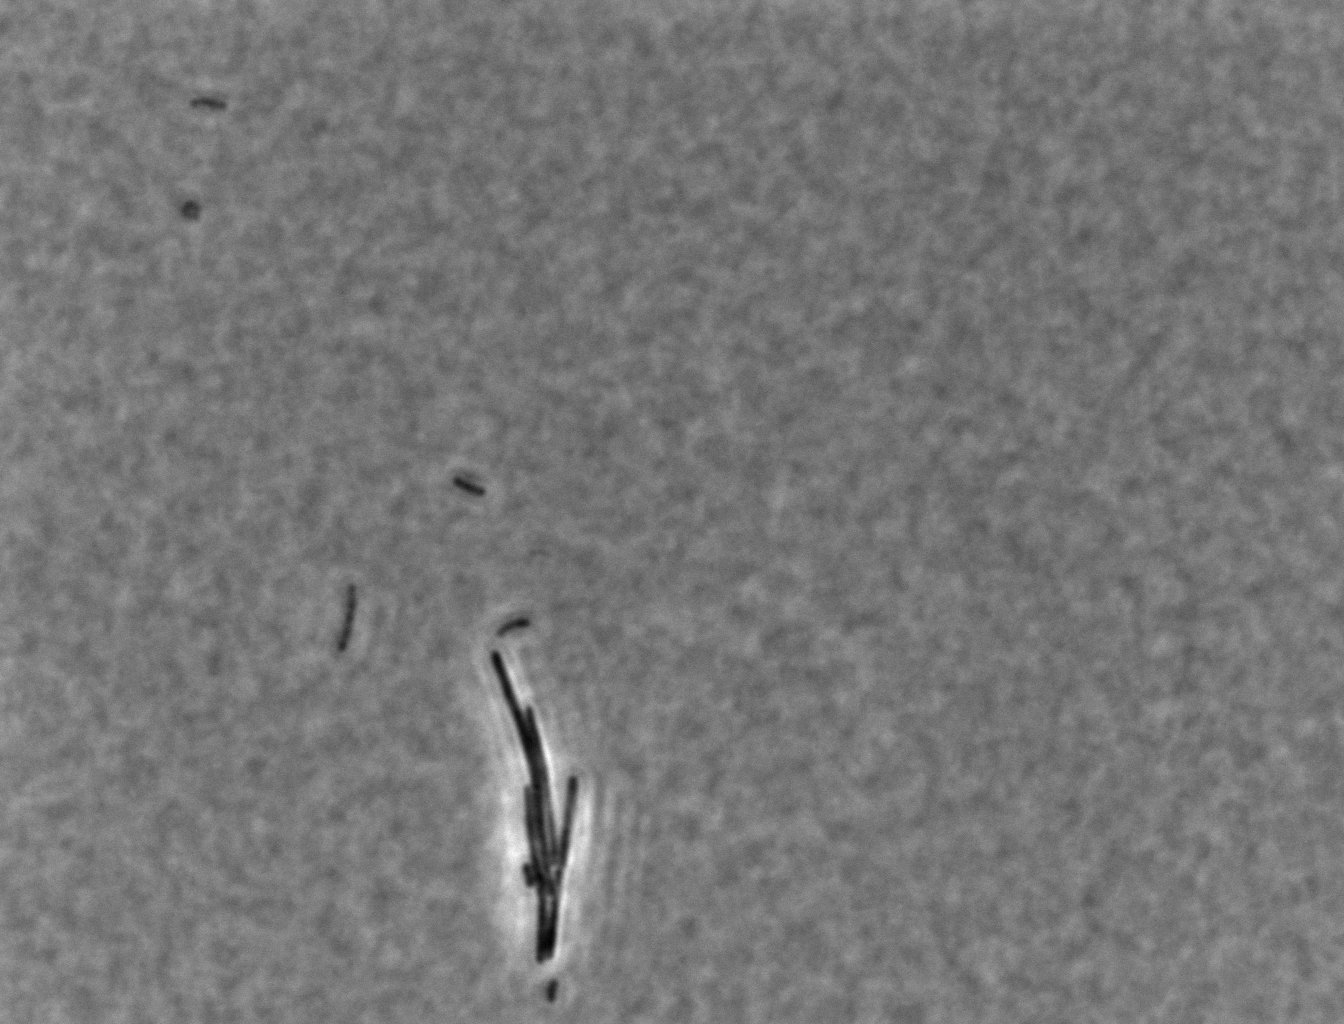
Defocused phase contrast microscopy, 60x objective, 3 h incubation